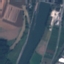
Land use / land cover: River